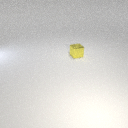
small yellow metal cube